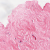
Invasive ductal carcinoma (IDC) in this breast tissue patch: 0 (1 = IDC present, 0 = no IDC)